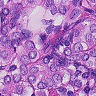
Metastatic tissue present: yes